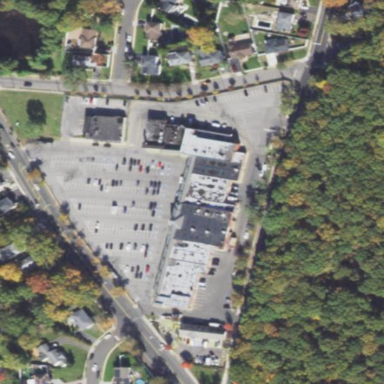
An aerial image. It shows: Retail building.